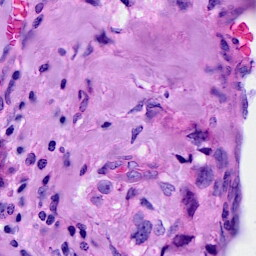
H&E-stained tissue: Breast